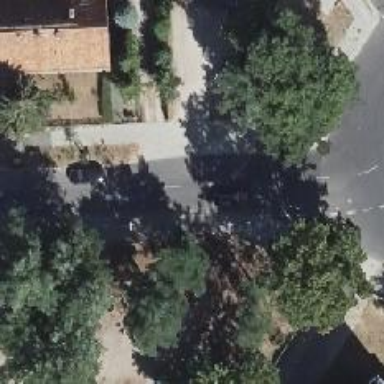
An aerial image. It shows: Residential road with asphalt surface and sidewalks on both sides. There is parallel on-street parking available on the right lane.